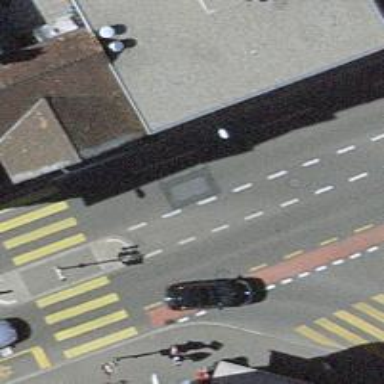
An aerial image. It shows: Road with traffic signals.